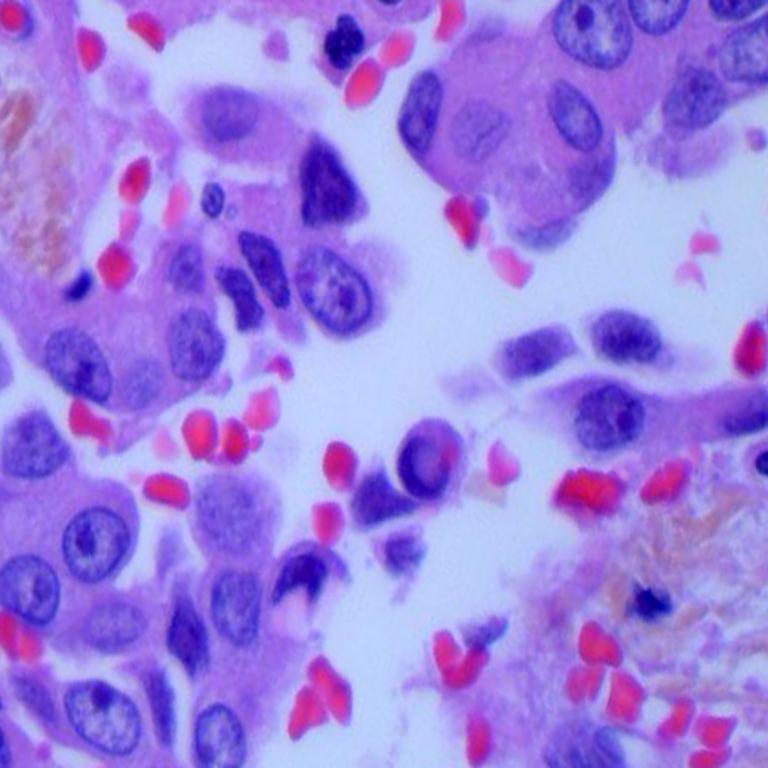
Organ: lung
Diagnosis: adenocarcinomas